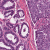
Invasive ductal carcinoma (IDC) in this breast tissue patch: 0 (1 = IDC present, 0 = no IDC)